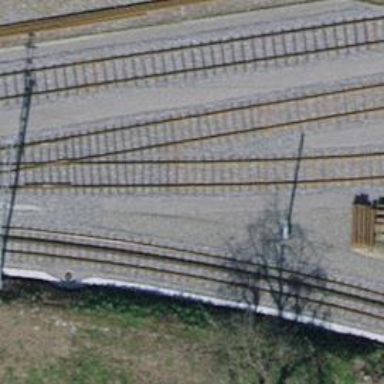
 electrified by contact line. It passes through service yard."